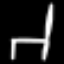
Label: chair